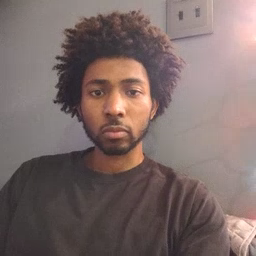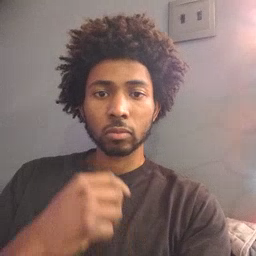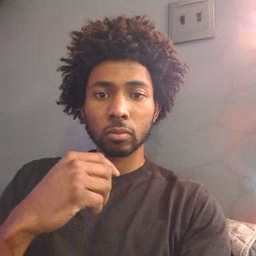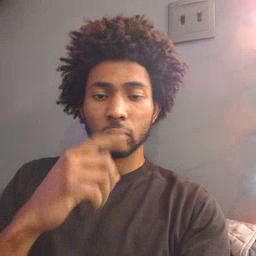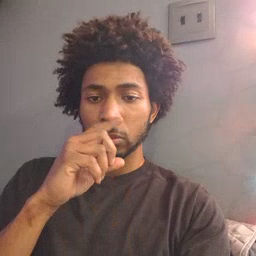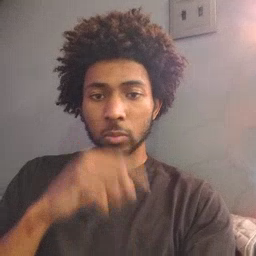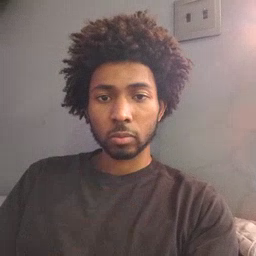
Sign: mouse